Question: I have a NumberPicker inside an AlertDialog instantiated like this: 'final NumberPicker np = new NumberPicker(PiattoActivity.this);'.
The problem is, instead of being rendered like this (on the left):

it's rendered like this:
<URL>
Why the dividers take up all the space given? How can I fix it?
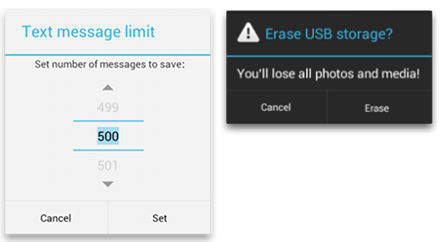
Answer: You are using for the picker
'''
android:layout_width="match_parent"
'''
You should use
'''
android:layout_width="wrap_content"
android:layout_gravity="center"
'''